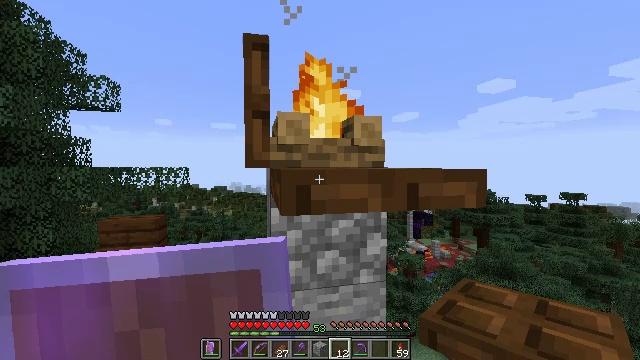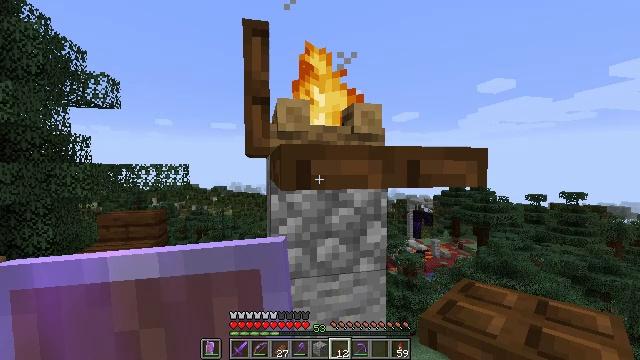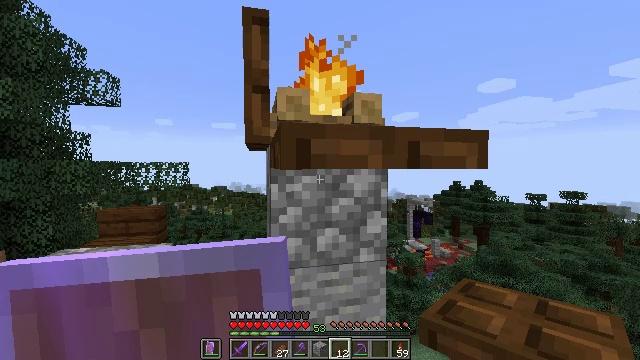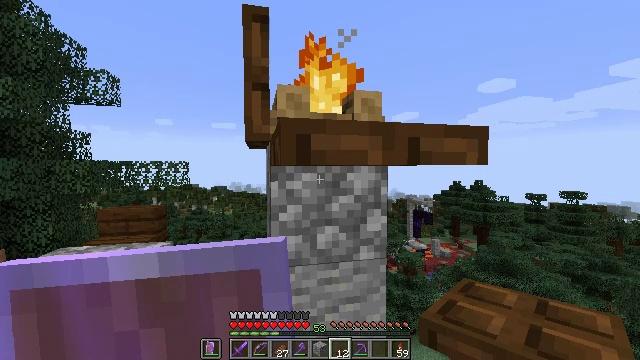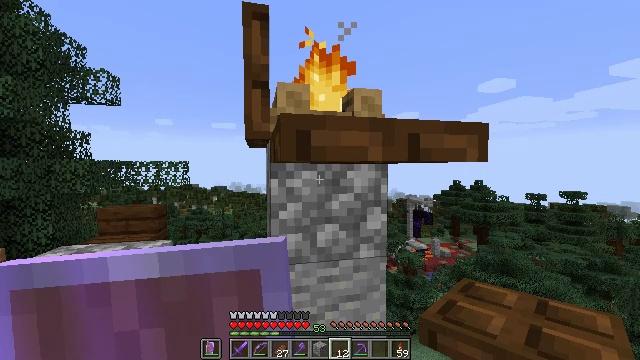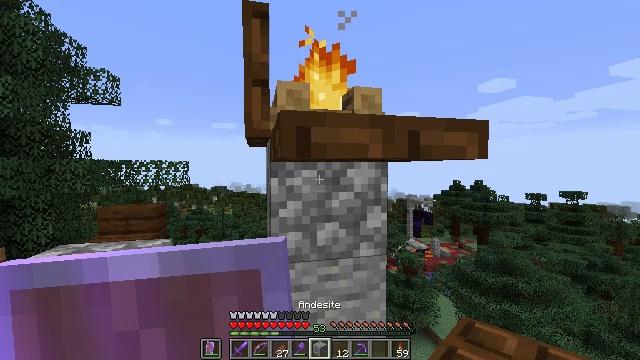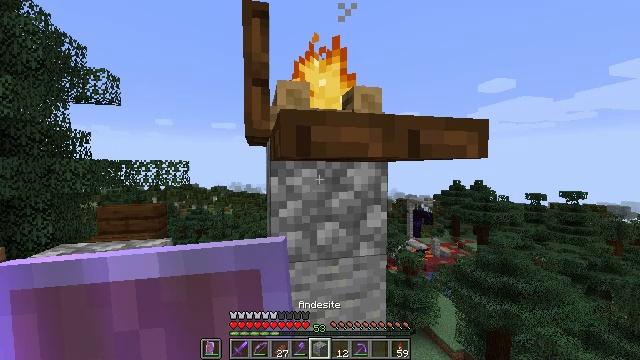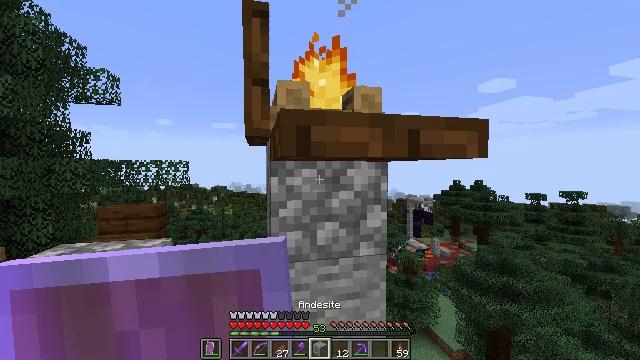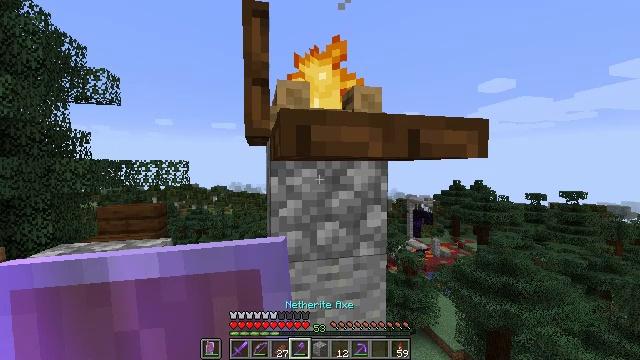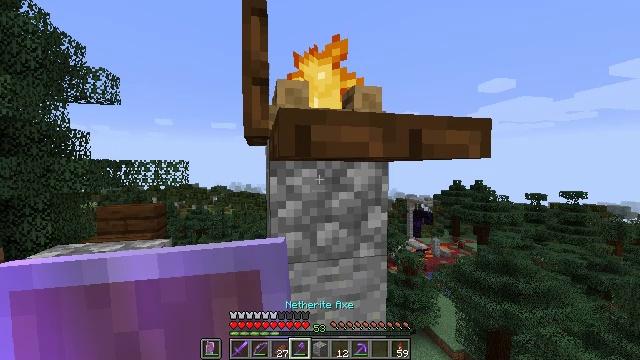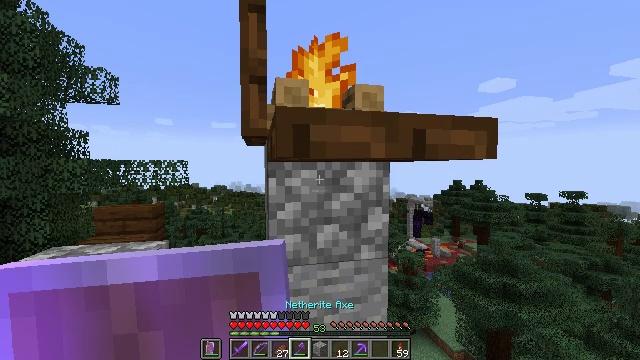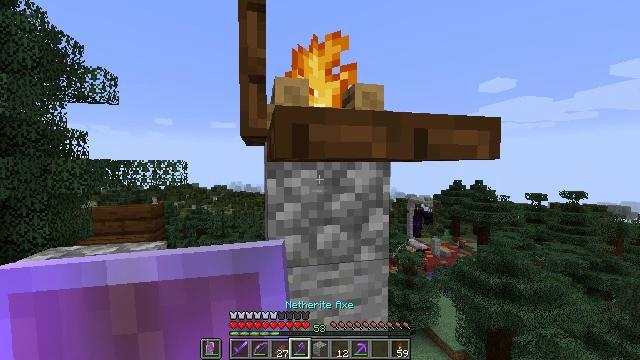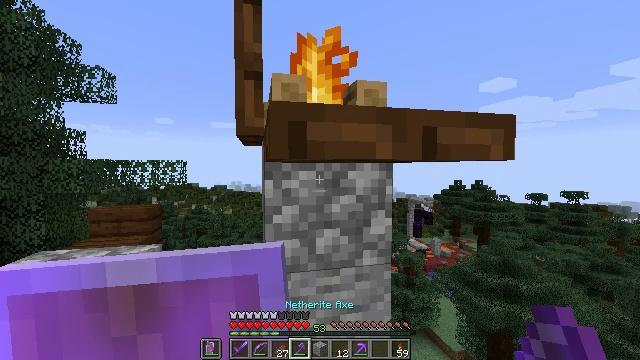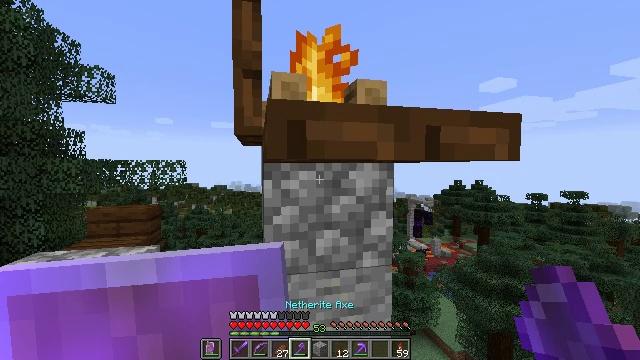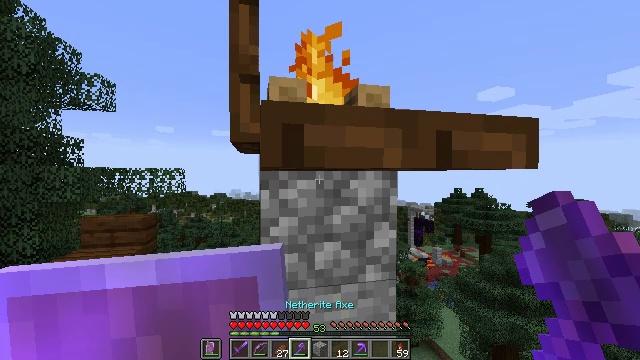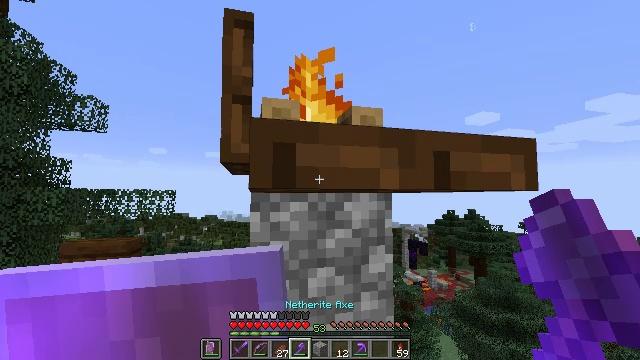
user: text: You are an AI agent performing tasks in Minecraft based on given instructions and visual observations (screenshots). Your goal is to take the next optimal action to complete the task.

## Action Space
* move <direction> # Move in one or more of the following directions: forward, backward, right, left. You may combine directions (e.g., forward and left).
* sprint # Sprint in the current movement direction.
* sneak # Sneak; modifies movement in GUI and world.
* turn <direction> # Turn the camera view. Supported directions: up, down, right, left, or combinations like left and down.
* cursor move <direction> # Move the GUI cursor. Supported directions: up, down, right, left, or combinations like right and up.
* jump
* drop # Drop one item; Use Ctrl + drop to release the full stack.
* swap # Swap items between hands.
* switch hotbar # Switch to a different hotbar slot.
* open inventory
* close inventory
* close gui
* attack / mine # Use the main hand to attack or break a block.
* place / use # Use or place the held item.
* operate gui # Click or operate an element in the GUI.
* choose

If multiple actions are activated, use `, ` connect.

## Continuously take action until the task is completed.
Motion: motion action
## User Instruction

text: Retrieve the dark oak trapdoor into your inventory.
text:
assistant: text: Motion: sneak
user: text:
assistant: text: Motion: sneak
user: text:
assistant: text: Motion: sneak
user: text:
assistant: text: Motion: sneak
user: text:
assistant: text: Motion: sneak
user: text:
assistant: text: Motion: sneak
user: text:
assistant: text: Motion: sneak
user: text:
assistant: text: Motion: sneak
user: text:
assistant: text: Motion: move forward, sneak
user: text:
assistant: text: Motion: move forward, sneak
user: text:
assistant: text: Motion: move forward, sneak
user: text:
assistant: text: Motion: move forward, sneak
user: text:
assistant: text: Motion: move forward, sneak
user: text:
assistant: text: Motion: move forward, sneak, turn up
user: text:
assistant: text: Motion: move forward, sneak, turn right and up
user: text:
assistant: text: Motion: move forward, sneak, turn right and up
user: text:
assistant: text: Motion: move forward, sneak, turn up
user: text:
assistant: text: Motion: move forward, sneak
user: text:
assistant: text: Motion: move forward, sneak
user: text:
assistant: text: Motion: move forward, sneak
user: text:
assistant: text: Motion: move forward, sneak
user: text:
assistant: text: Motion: move forward, sneak
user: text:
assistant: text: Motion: move forward, sneak, turn up
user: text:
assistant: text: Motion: move forward, sneak, turn left and up
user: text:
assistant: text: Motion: move forward, sneak, turn left and up
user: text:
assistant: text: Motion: move forward, sneak, turn up
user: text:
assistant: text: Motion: move forward, sneak, turn up
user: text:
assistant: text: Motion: move forward, sneak, turn up
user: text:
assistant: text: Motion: sneak, turn up
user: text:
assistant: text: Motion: sneak